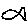
Label: fish